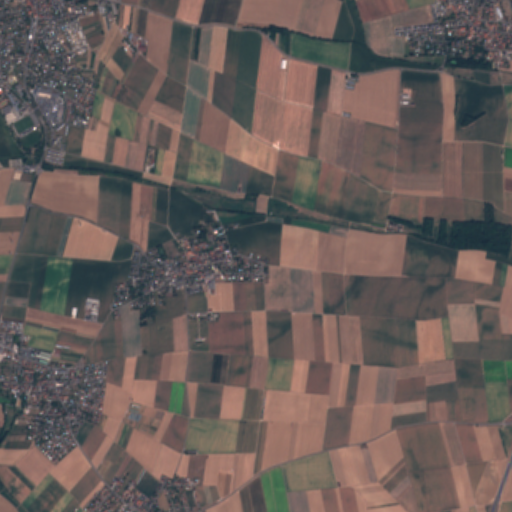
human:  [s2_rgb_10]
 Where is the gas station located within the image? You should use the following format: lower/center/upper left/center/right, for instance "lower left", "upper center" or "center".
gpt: The gas station is located in the upper left of the image.
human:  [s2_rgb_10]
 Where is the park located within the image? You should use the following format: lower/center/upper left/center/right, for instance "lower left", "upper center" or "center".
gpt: The park is located in the left of the image.
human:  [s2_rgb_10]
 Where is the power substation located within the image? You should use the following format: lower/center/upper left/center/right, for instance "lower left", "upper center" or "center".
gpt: The power substation is located in the upper left of the image.
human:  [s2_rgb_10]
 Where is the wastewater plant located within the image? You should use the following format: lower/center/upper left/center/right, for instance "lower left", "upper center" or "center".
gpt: The wastewater plant is located in the center right of the image.
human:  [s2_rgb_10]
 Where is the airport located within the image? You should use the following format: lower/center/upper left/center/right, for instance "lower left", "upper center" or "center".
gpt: There is no airport in the image.